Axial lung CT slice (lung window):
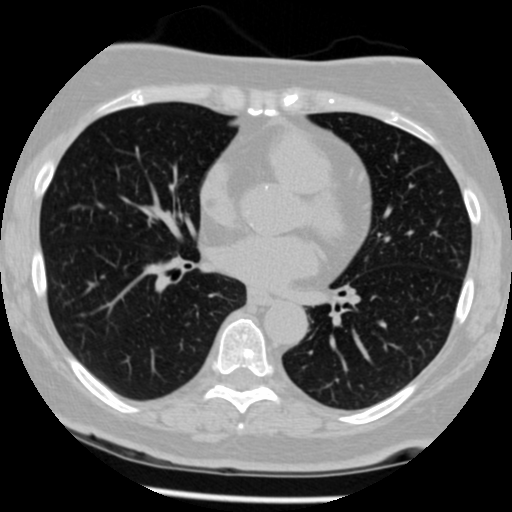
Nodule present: no